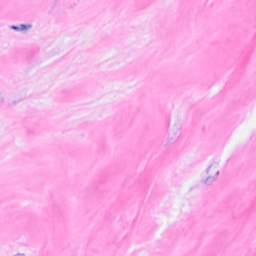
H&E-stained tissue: Breast